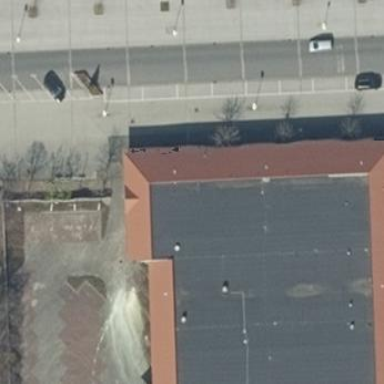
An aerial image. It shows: View of roof of building.